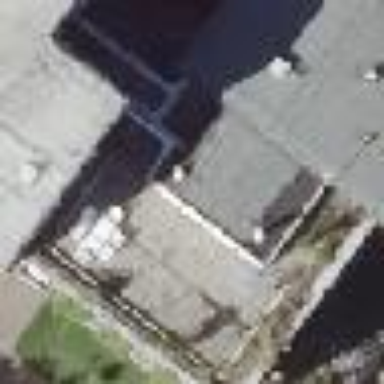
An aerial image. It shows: Part of building.